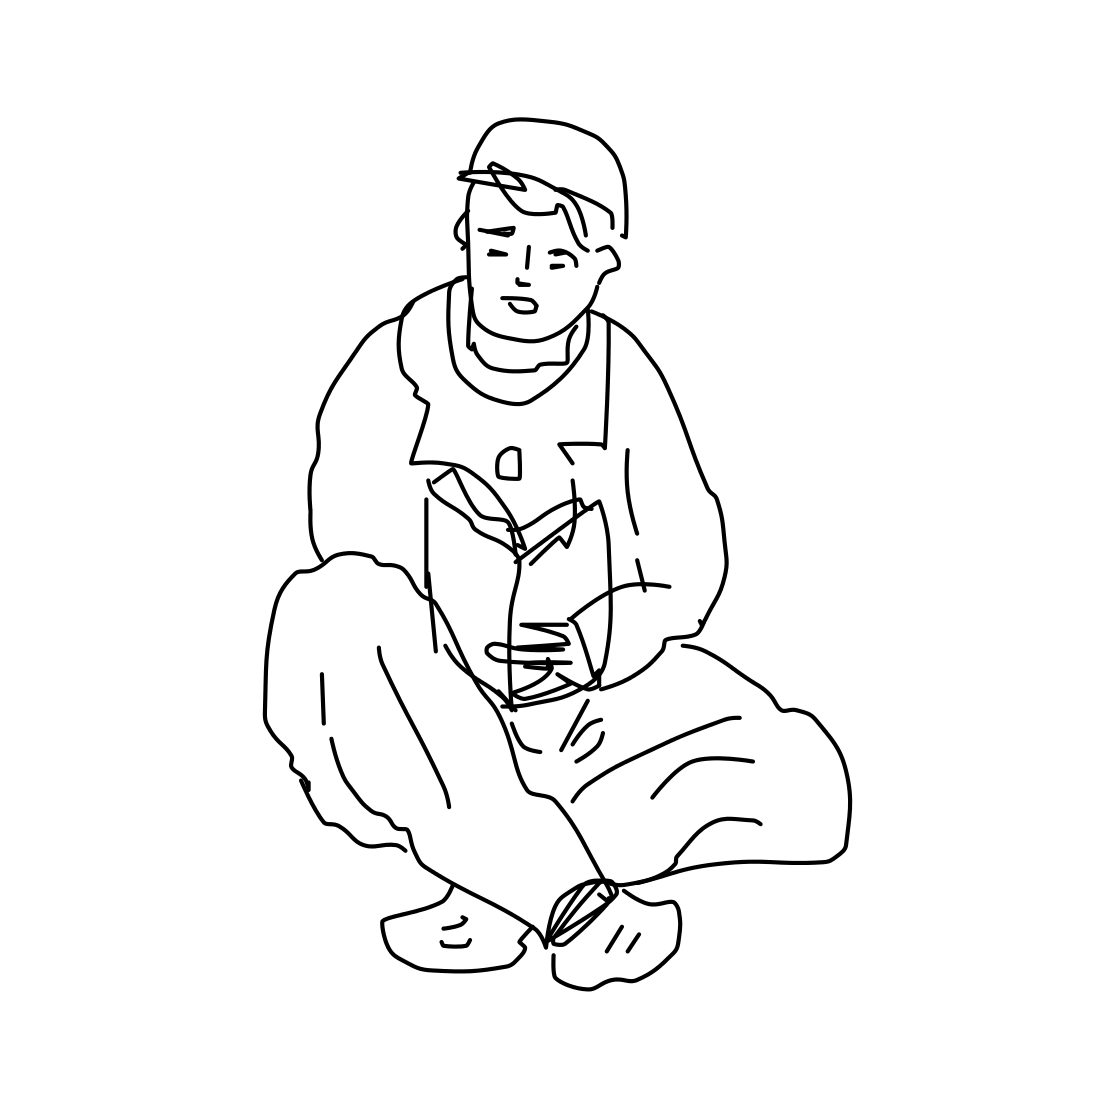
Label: person sitting